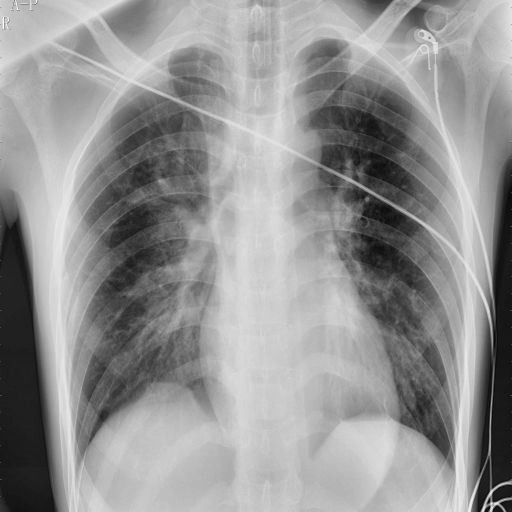
Finding: PNEUMONIA